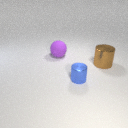
large brown metal cylinder behind small blue metal cylinder